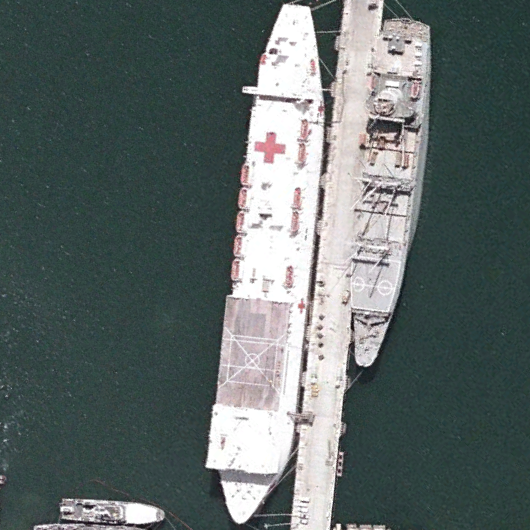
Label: Medical_ship